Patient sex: M
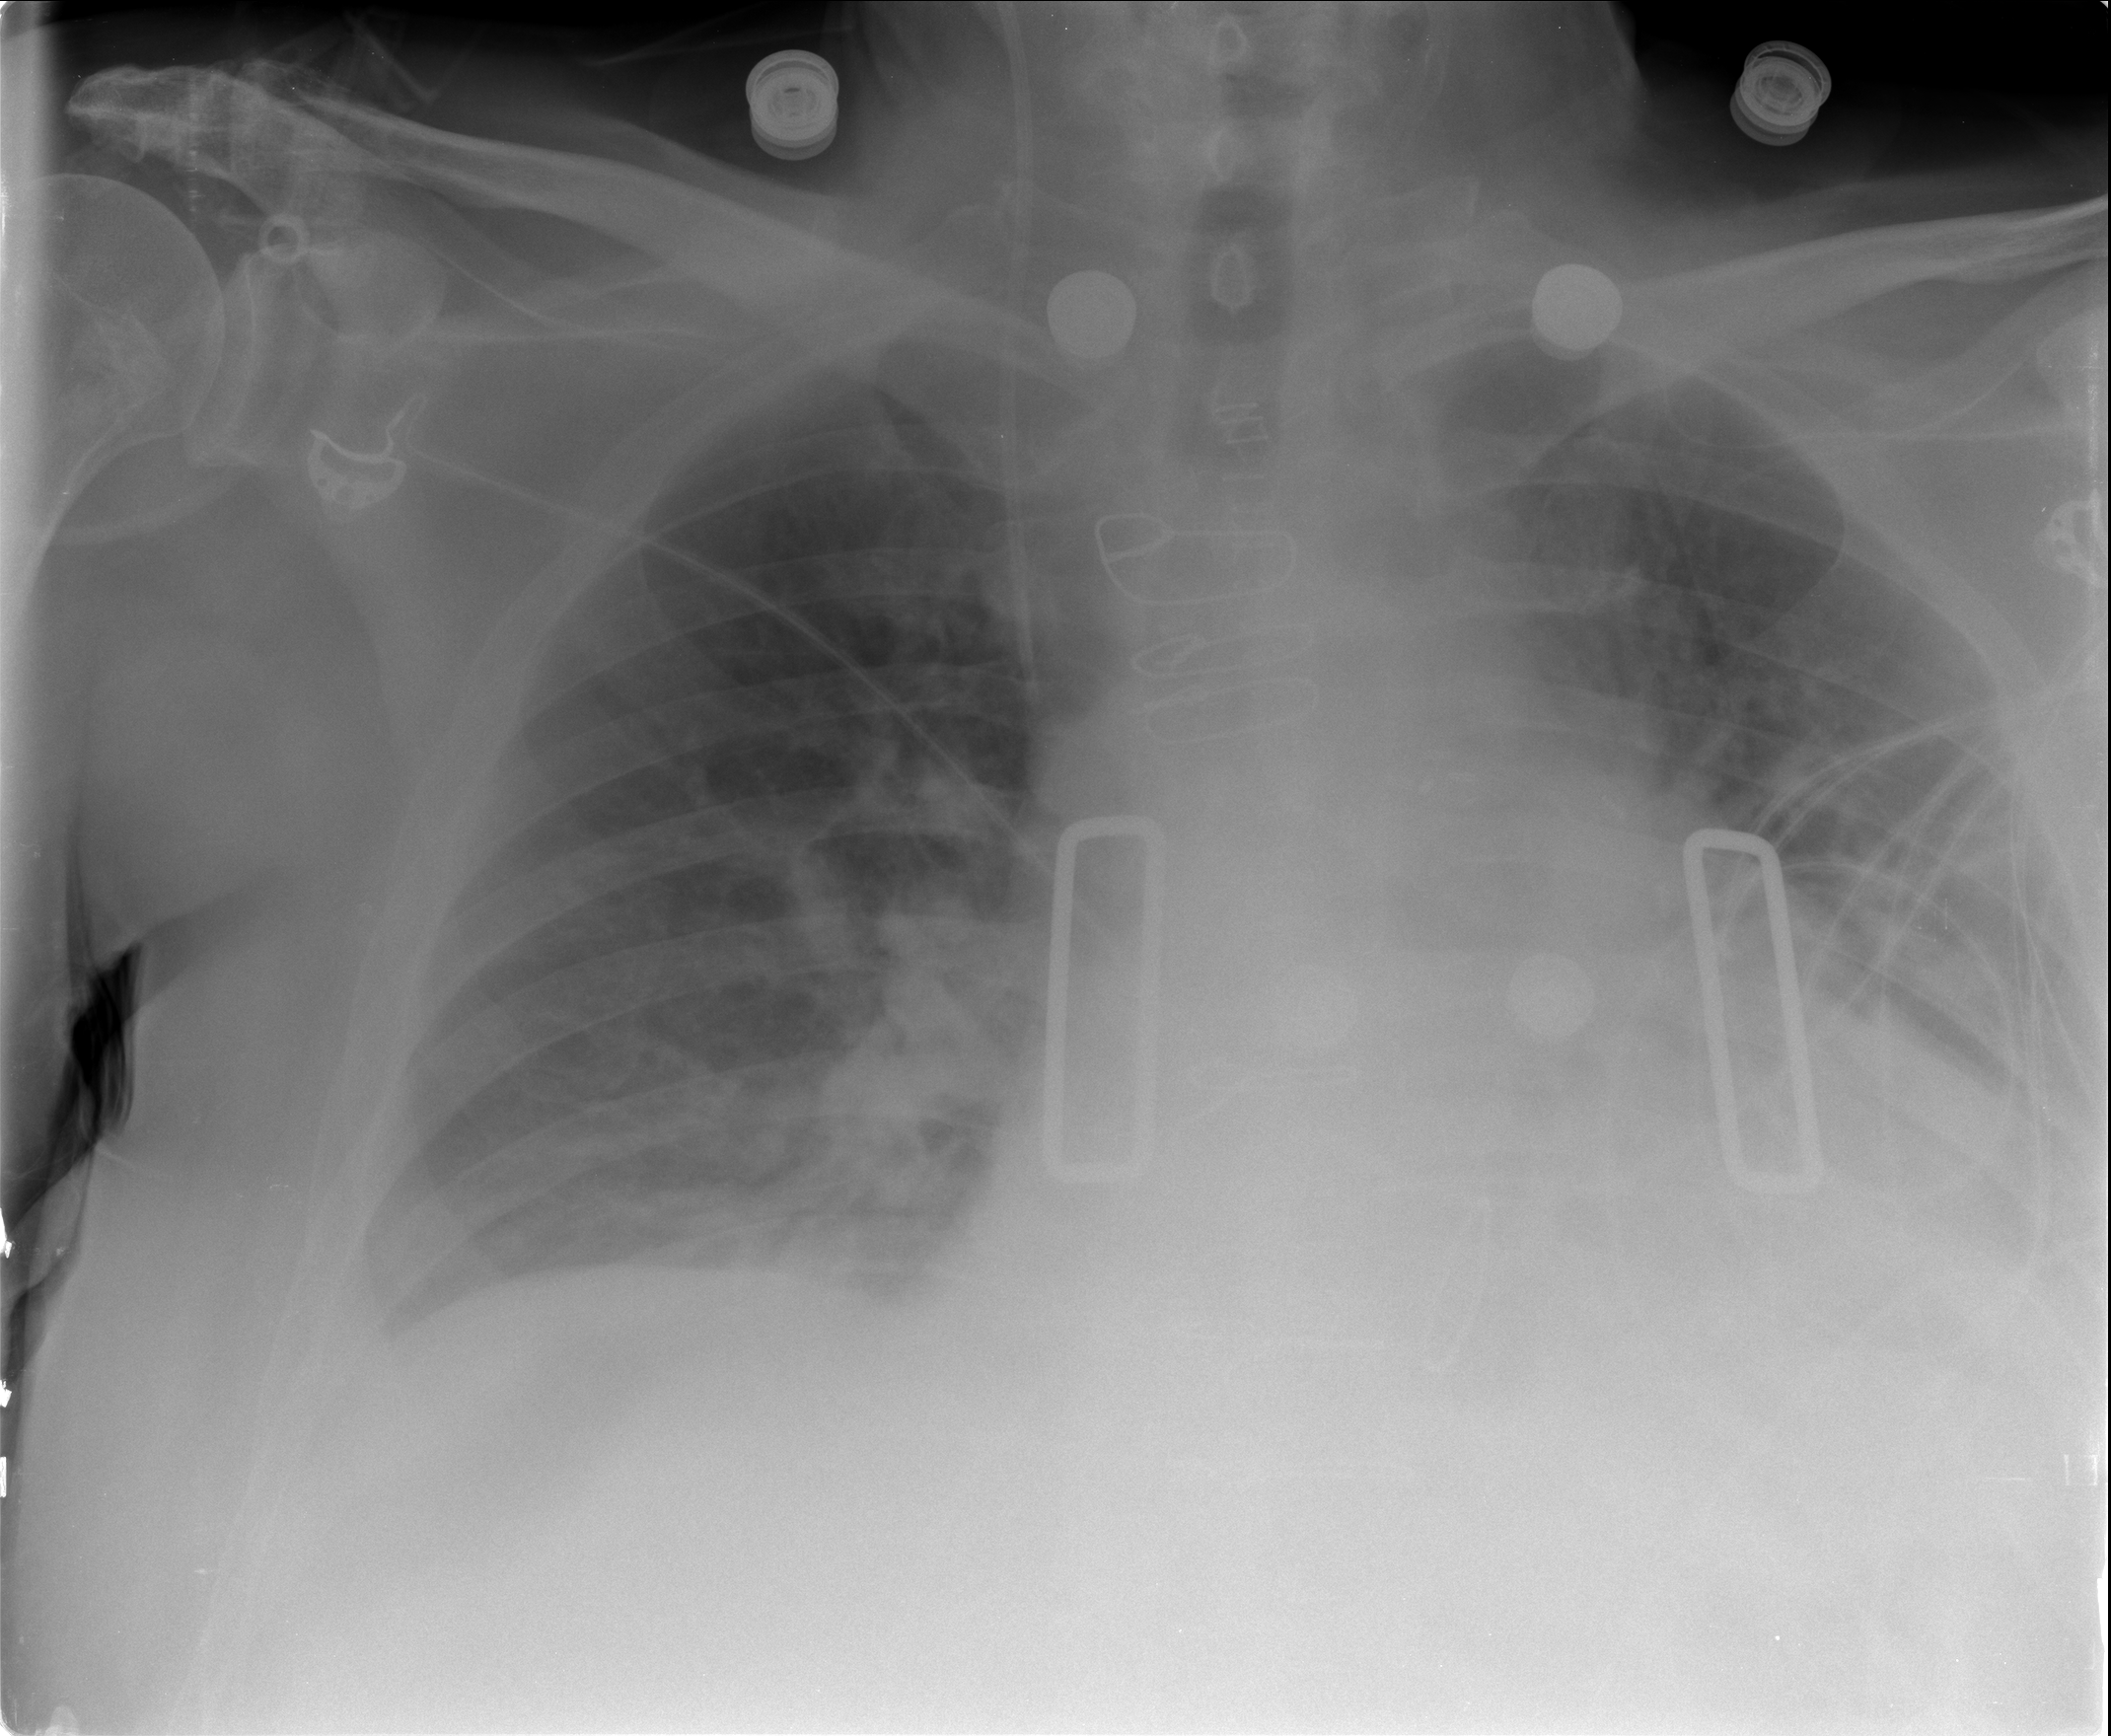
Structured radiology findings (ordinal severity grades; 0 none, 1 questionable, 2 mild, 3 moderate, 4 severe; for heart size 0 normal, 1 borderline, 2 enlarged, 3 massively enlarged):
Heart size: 2
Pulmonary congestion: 3
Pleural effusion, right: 2
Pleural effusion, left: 2
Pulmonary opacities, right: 2
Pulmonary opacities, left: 2
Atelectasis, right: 2
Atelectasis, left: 2